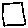
Label: square